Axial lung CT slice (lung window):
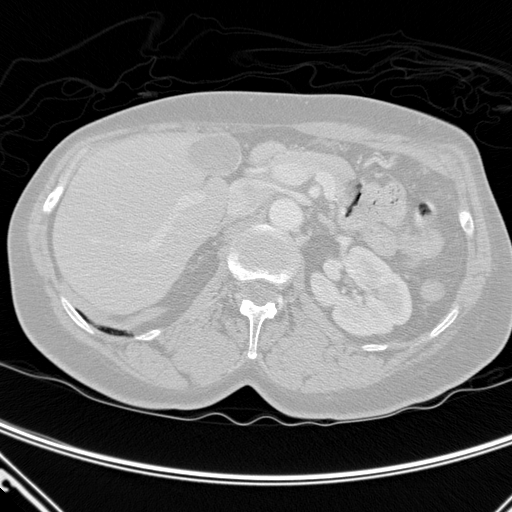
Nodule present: no